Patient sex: M
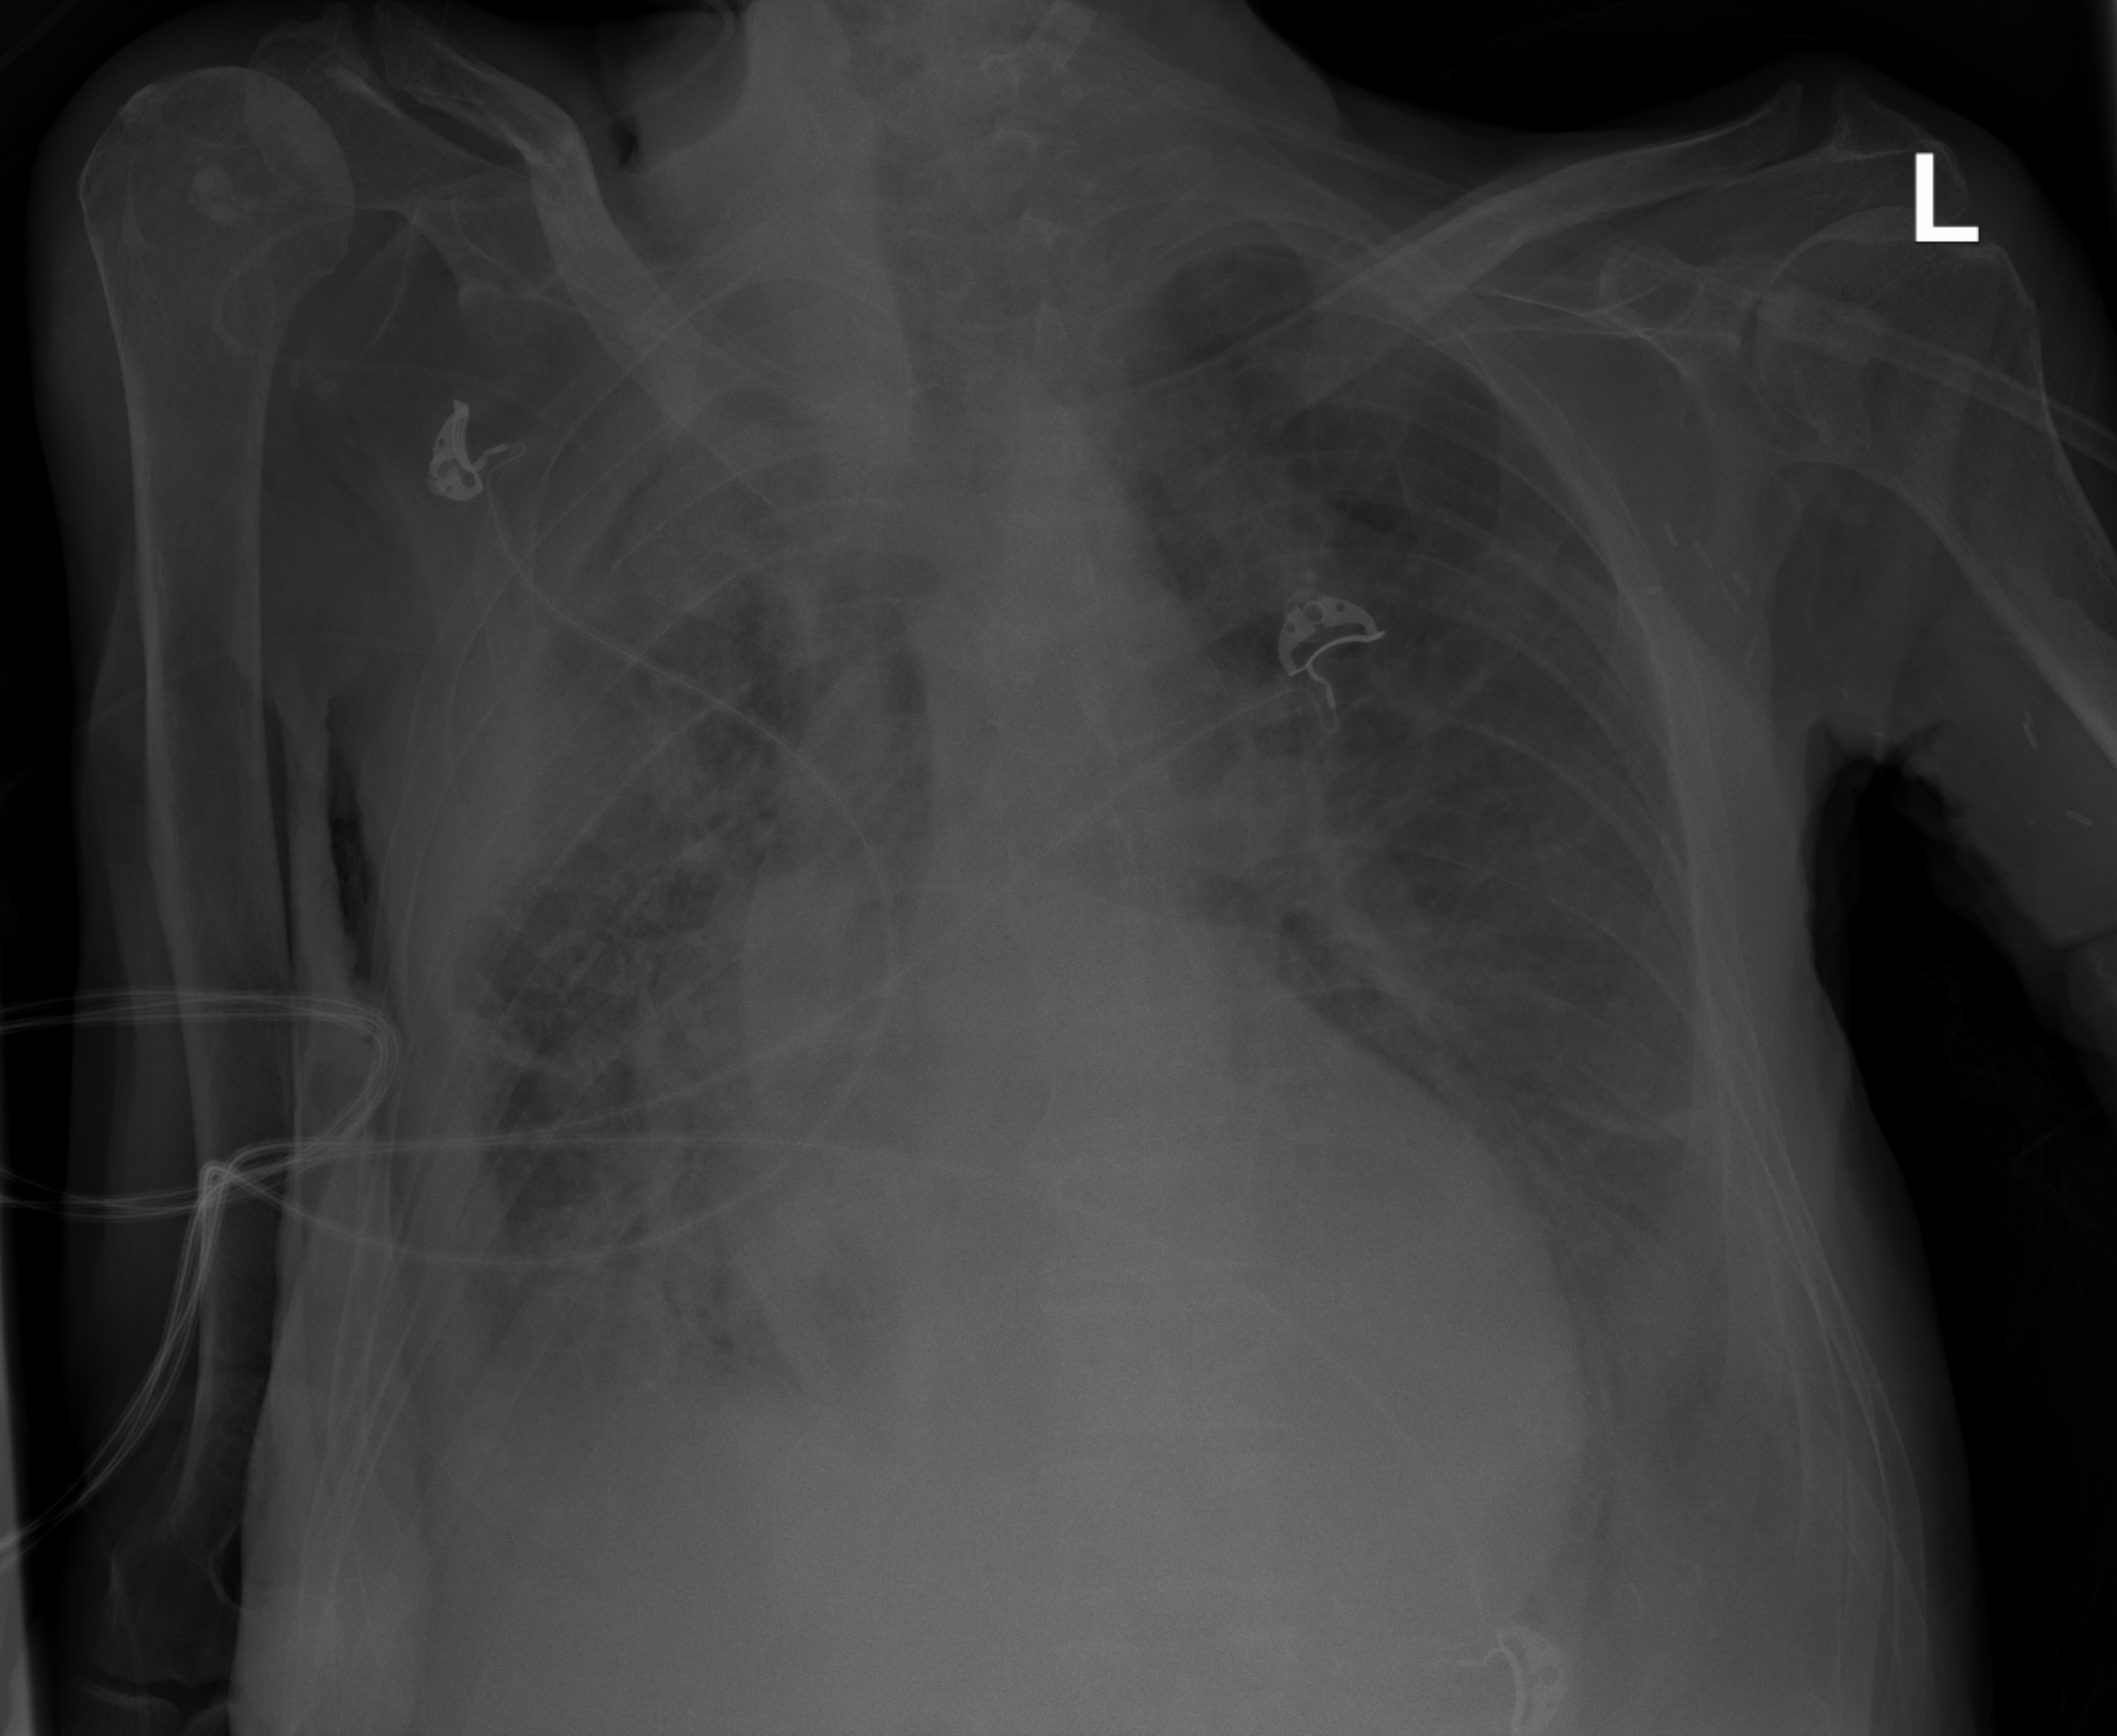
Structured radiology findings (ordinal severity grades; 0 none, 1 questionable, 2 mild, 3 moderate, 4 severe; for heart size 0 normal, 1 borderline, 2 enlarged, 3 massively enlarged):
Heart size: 2
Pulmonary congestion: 2
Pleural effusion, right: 3
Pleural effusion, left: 2
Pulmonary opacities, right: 3
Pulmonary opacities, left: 1
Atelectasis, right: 3
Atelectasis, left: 3